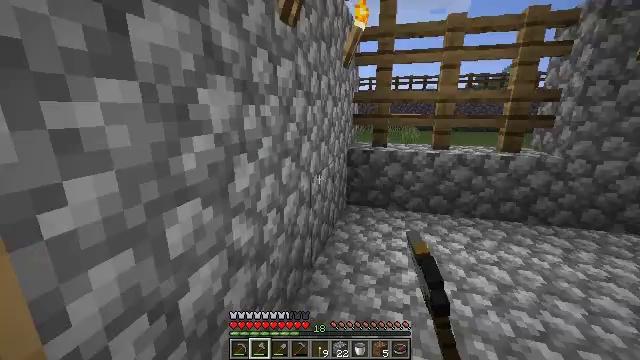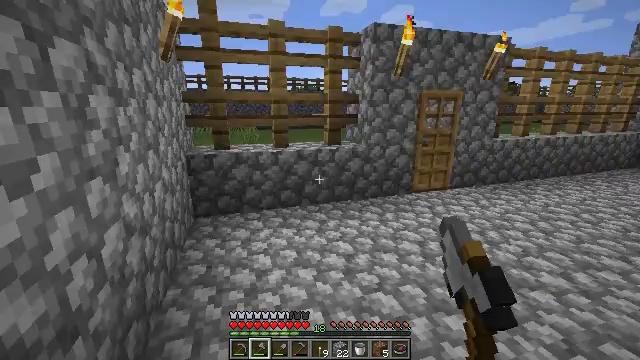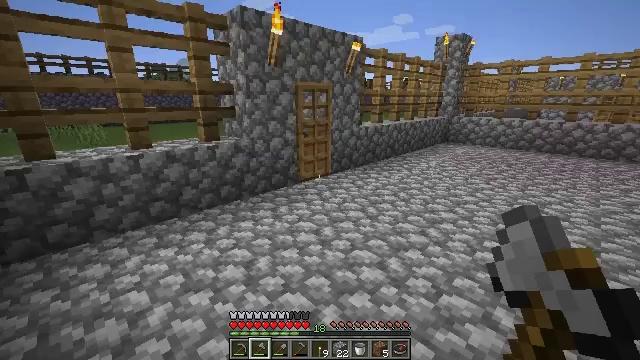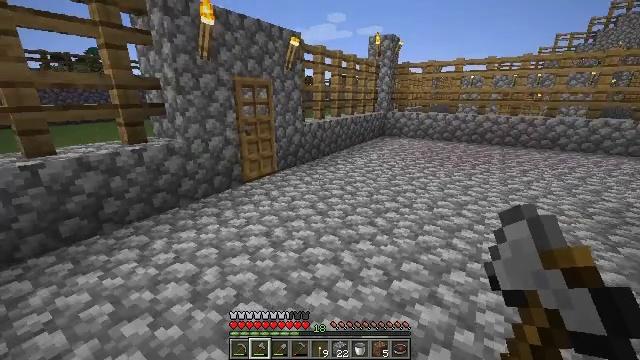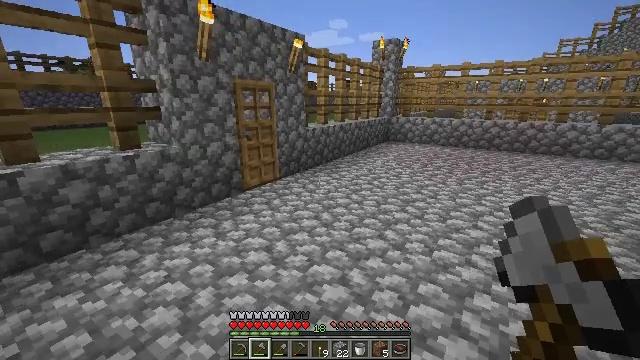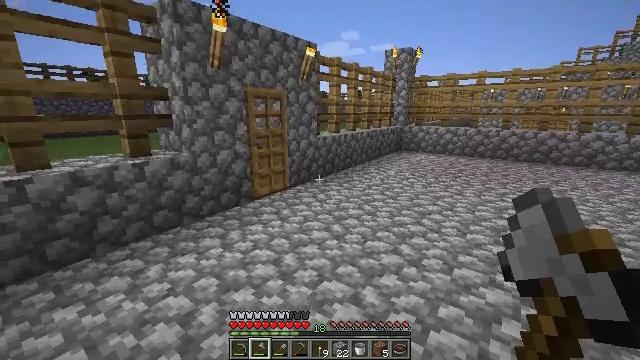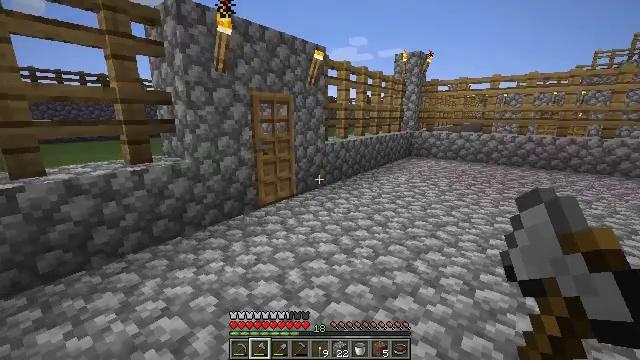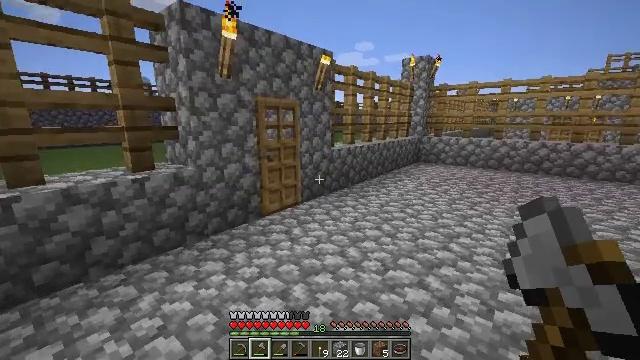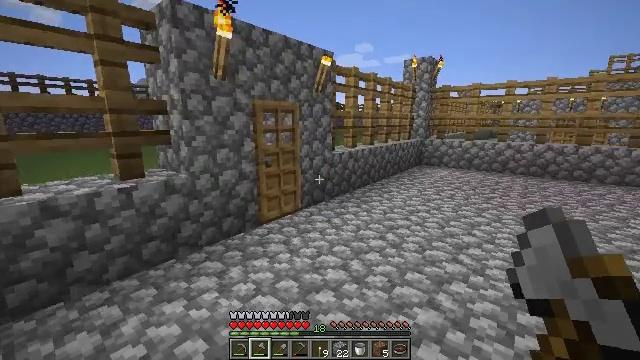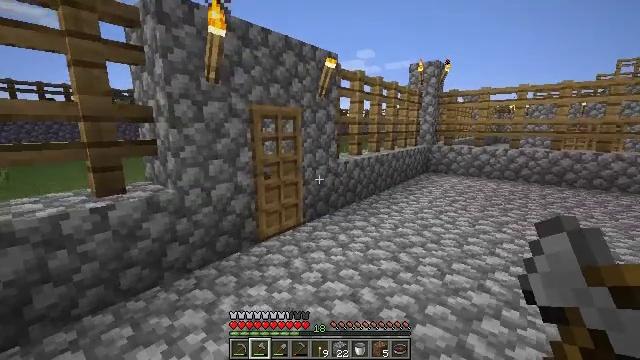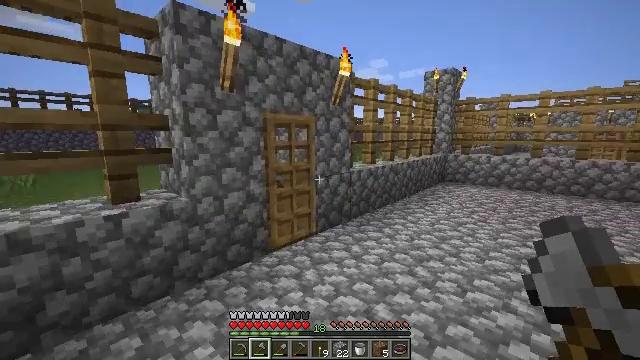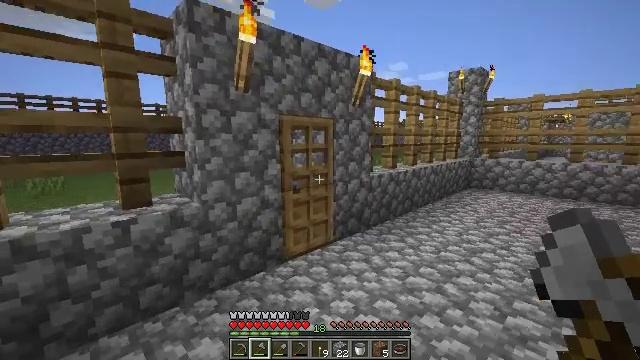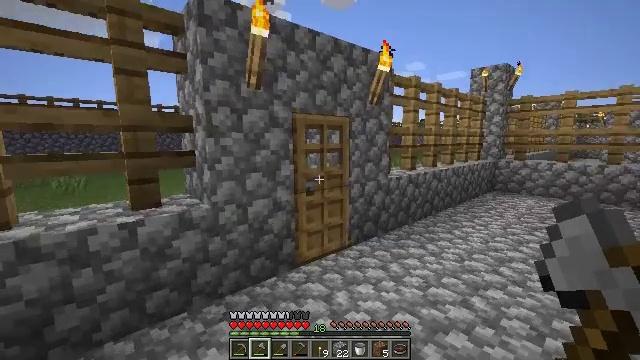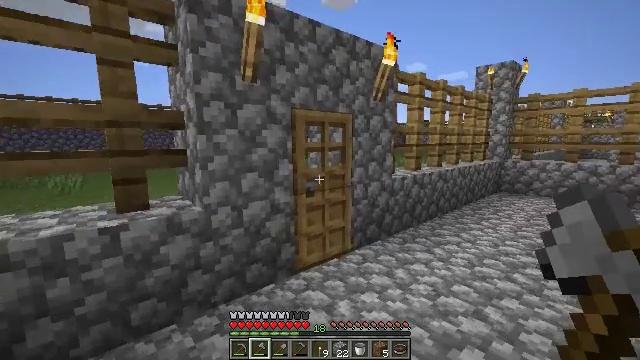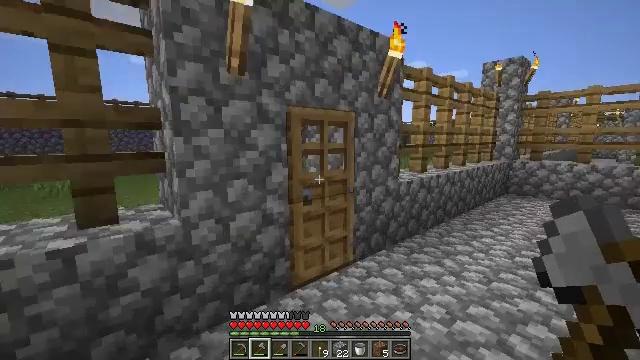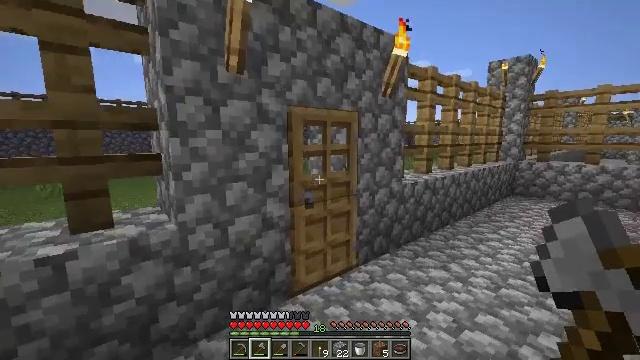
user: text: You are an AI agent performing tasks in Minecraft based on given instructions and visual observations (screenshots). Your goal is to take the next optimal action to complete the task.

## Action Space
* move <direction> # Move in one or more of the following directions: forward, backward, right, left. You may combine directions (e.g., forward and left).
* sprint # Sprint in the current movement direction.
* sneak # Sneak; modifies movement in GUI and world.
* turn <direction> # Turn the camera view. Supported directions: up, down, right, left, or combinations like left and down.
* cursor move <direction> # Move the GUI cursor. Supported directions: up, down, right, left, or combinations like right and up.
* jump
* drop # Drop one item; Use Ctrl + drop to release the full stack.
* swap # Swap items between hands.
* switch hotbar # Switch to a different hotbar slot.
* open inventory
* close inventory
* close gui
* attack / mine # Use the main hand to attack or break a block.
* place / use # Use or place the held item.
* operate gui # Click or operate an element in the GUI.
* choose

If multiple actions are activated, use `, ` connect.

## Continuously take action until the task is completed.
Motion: motion action
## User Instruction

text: Gather dirt.
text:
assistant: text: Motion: move forward, turn right
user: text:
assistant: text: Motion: move forward, turn right and down
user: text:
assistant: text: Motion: move forward, turn right
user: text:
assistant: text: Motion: move forward
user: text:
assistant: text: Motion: move forward, turn left and up
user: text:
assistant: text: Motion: move forward, turn left and up
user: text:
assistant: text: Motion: move forward, turn left and up
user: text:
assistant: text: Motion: move forward
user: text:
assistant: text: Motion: move forward, turn up
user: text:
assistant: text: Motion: move forward, turn left and up
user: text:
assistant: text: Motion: move forward, turn left
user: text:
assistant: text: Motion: move forward, turn left
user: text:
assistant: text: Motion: move forward
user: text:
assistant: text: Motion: move forward
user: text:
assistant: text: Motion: move forward
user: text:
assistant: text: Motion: move forward and move right, turn left
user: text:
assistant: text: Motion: move forward and move right, turn left
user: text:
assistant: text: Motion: move forward and move right, turn left
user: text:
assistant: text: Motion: move forward and move right, turn left
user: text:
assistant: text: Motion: move forward, turn left
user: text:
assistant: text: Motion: move forward, turn left
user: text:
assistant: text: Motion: move forward, turn left
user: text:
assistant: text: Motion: move forward, turn left
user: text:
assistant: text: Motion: move forward
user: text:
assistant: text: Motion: move forward
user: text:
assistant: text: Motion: move forward, turn left
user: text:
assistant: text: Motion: move forward, turn left
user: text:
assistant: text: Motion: no_op
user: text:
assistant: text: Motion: turn left
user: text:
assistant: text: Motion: turn left, use / place